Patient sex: F
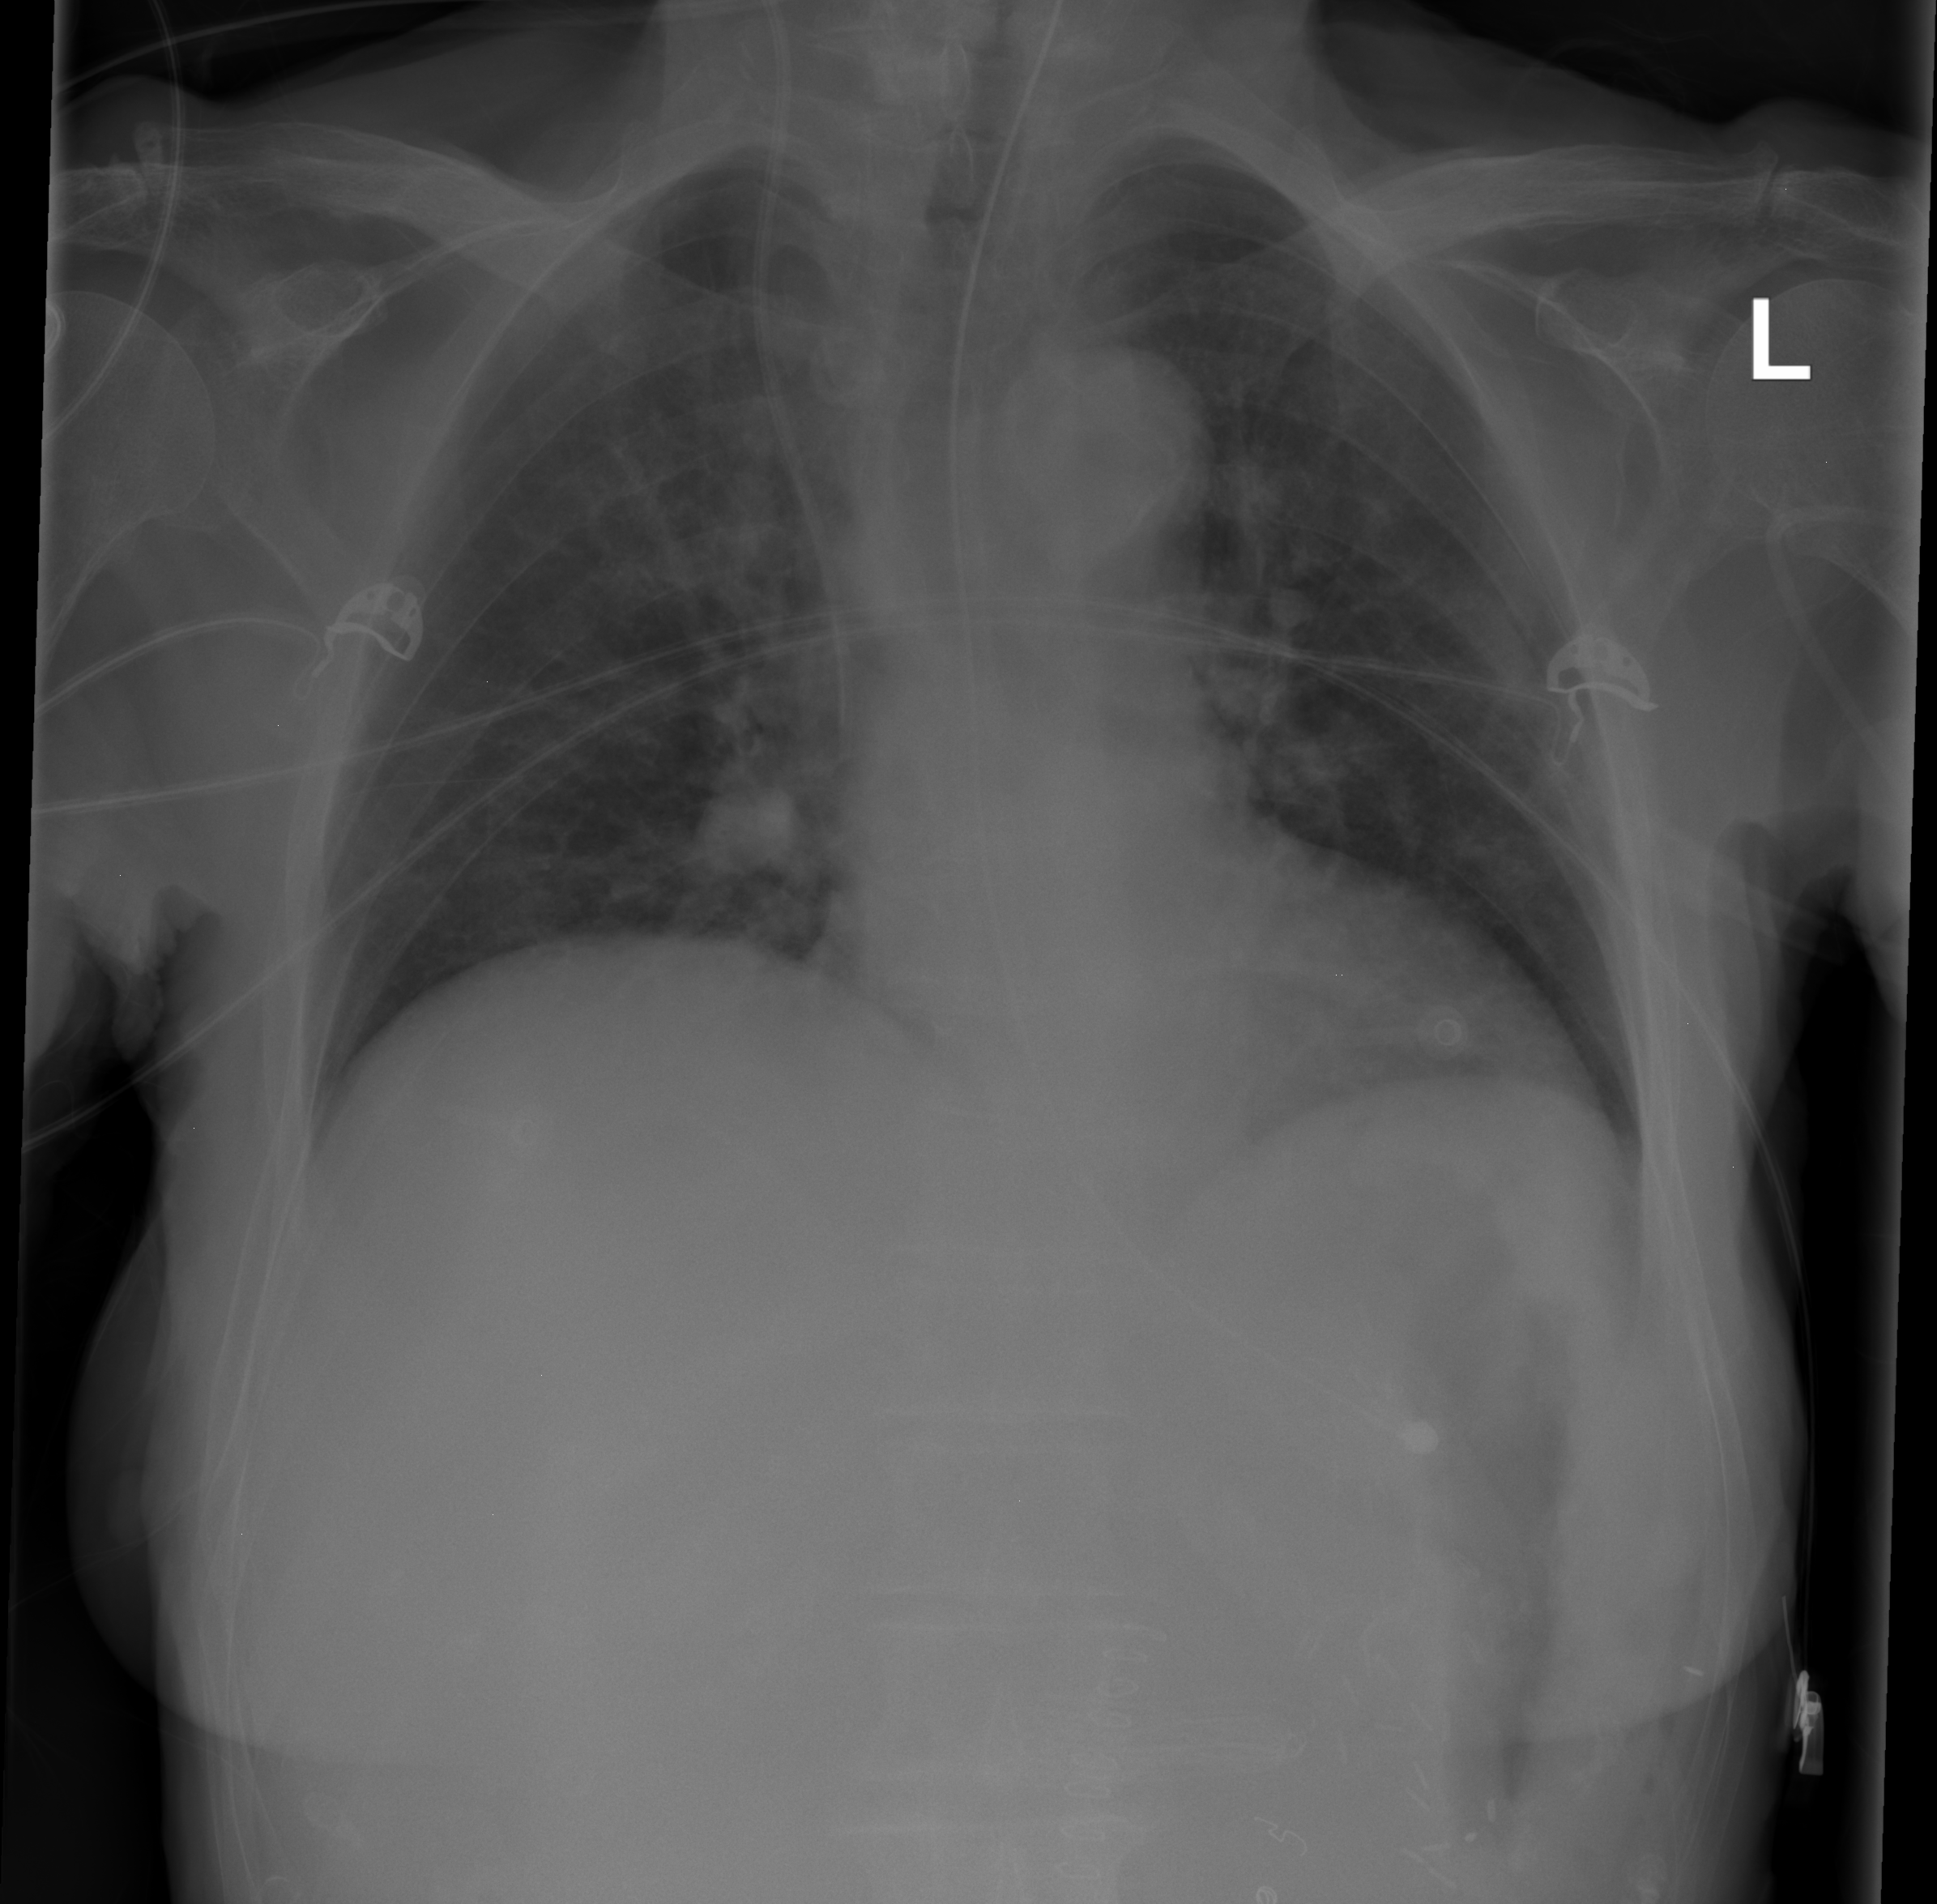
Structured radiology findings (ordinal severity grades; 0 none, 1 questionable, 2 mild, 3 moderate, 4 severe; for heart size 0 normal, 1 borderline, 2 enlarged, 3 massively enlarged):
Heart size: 2
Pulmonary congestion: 0
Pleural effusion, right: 0
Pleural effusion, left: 0
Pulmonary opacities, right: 0
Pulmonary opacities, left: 0
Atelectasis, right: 1
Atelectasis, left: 1